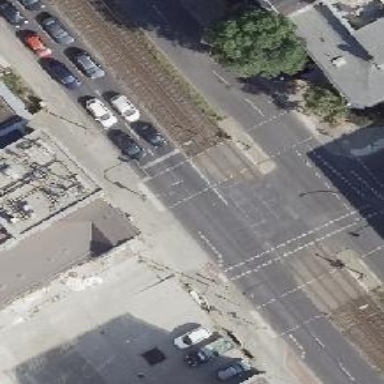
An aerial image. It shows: Tram crossing with traffic signals.